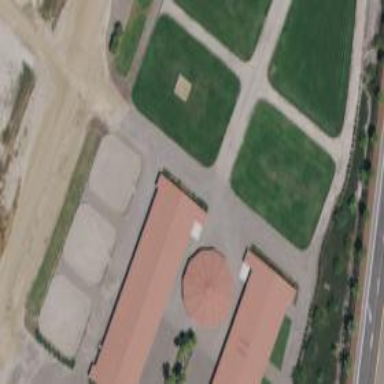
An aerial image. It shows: Stable.